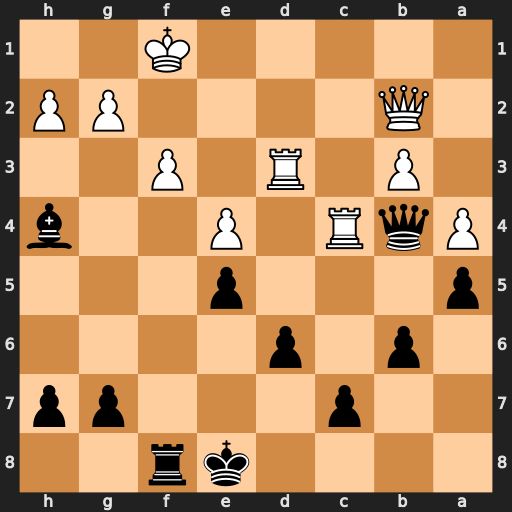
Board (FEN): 4kr2/2p3pp/1p1p4/p3p3/PqR1P2b/1P1R1P2/1Q4PP/5K2
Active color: b
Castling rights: -
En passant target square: -
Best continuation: Qe1#